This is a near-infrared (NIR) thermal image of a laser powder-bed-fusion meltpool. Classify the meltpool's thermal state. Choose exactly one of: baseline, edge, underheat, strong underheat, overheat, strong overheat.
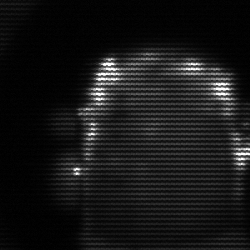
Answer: baseline